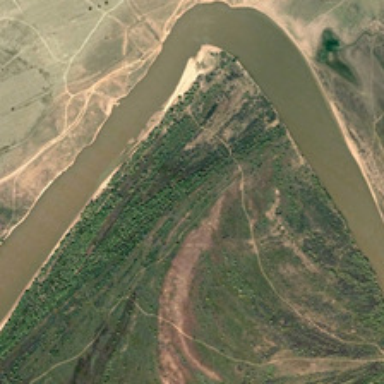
Many green plants and bareland are in two sides of a curved river .